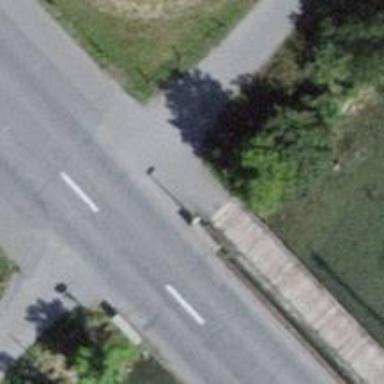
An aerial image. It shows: Asphalt road classified as tertiary.